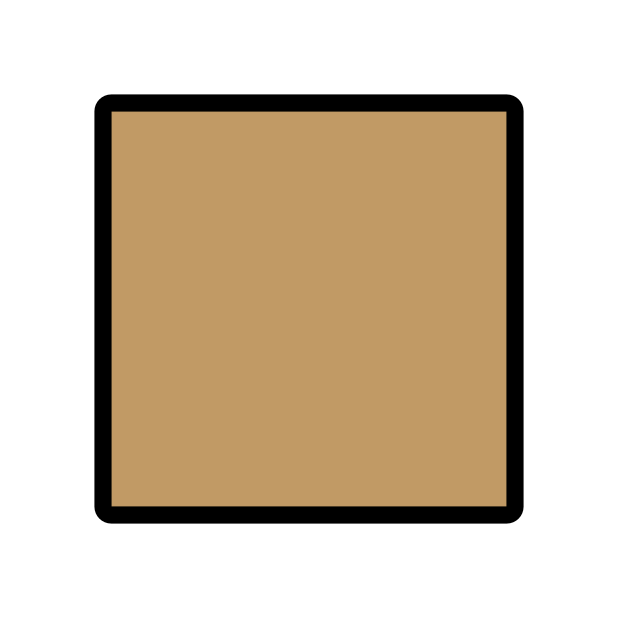
medium skin tone